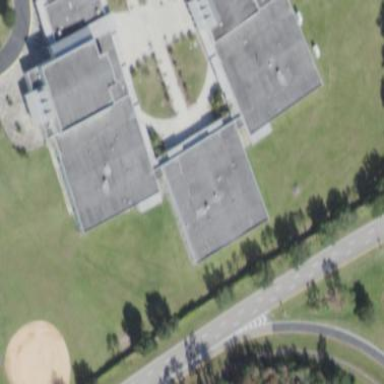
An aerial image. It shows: School building.